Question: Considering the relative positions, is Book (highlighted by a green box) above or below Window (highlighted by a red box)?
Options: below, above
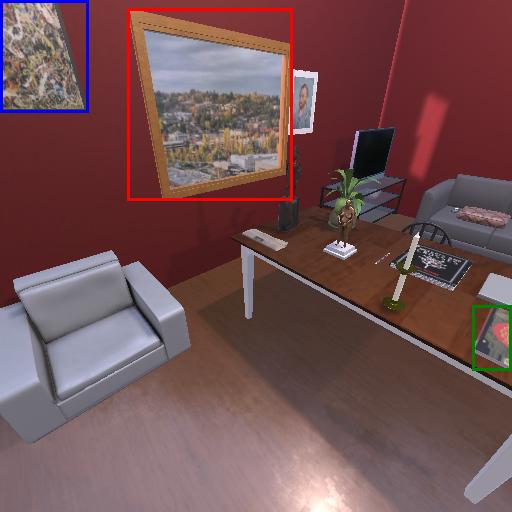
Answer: below